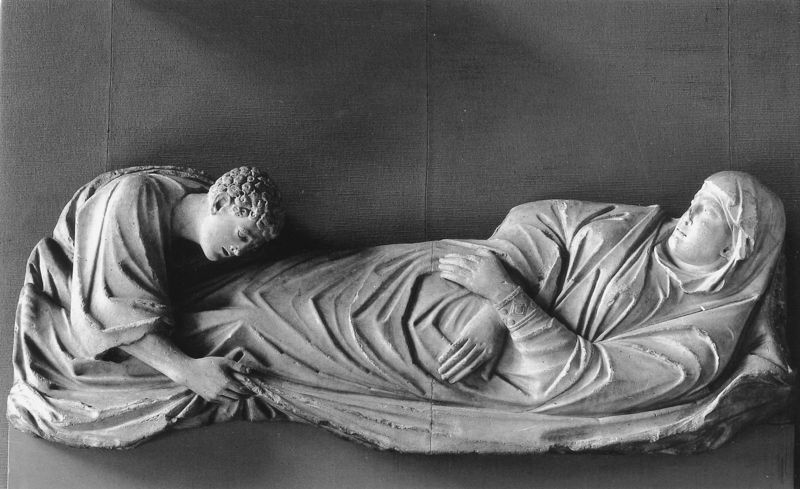
Titel: Tod Mariens von der ehemaligen Florentiner Domfassade, rechtes Nebenportal
Künstler: Arnolfo di Cambio
Institution: Berlin, Staatliche Museen, Skulpturensammlung
Schlagwörter: hand, kopf, mann, umhang, frau, grau, marmor, nase, tuch, arm, arme, falten, gesicht, stein, tod, trauer, hände, gewand, kind, gebeugt, locken, schulter, traurig, skulptur, relief, liegen, kopftuch, junge, liegend, knabe, schwarz weiß, jüngling, grab, jesus, knieen, heilige, gips, maria, gekreuzt, überkreuzt, kantig, raffen, gewnd, traurug, 1200, mutter gotteskind